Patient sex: F
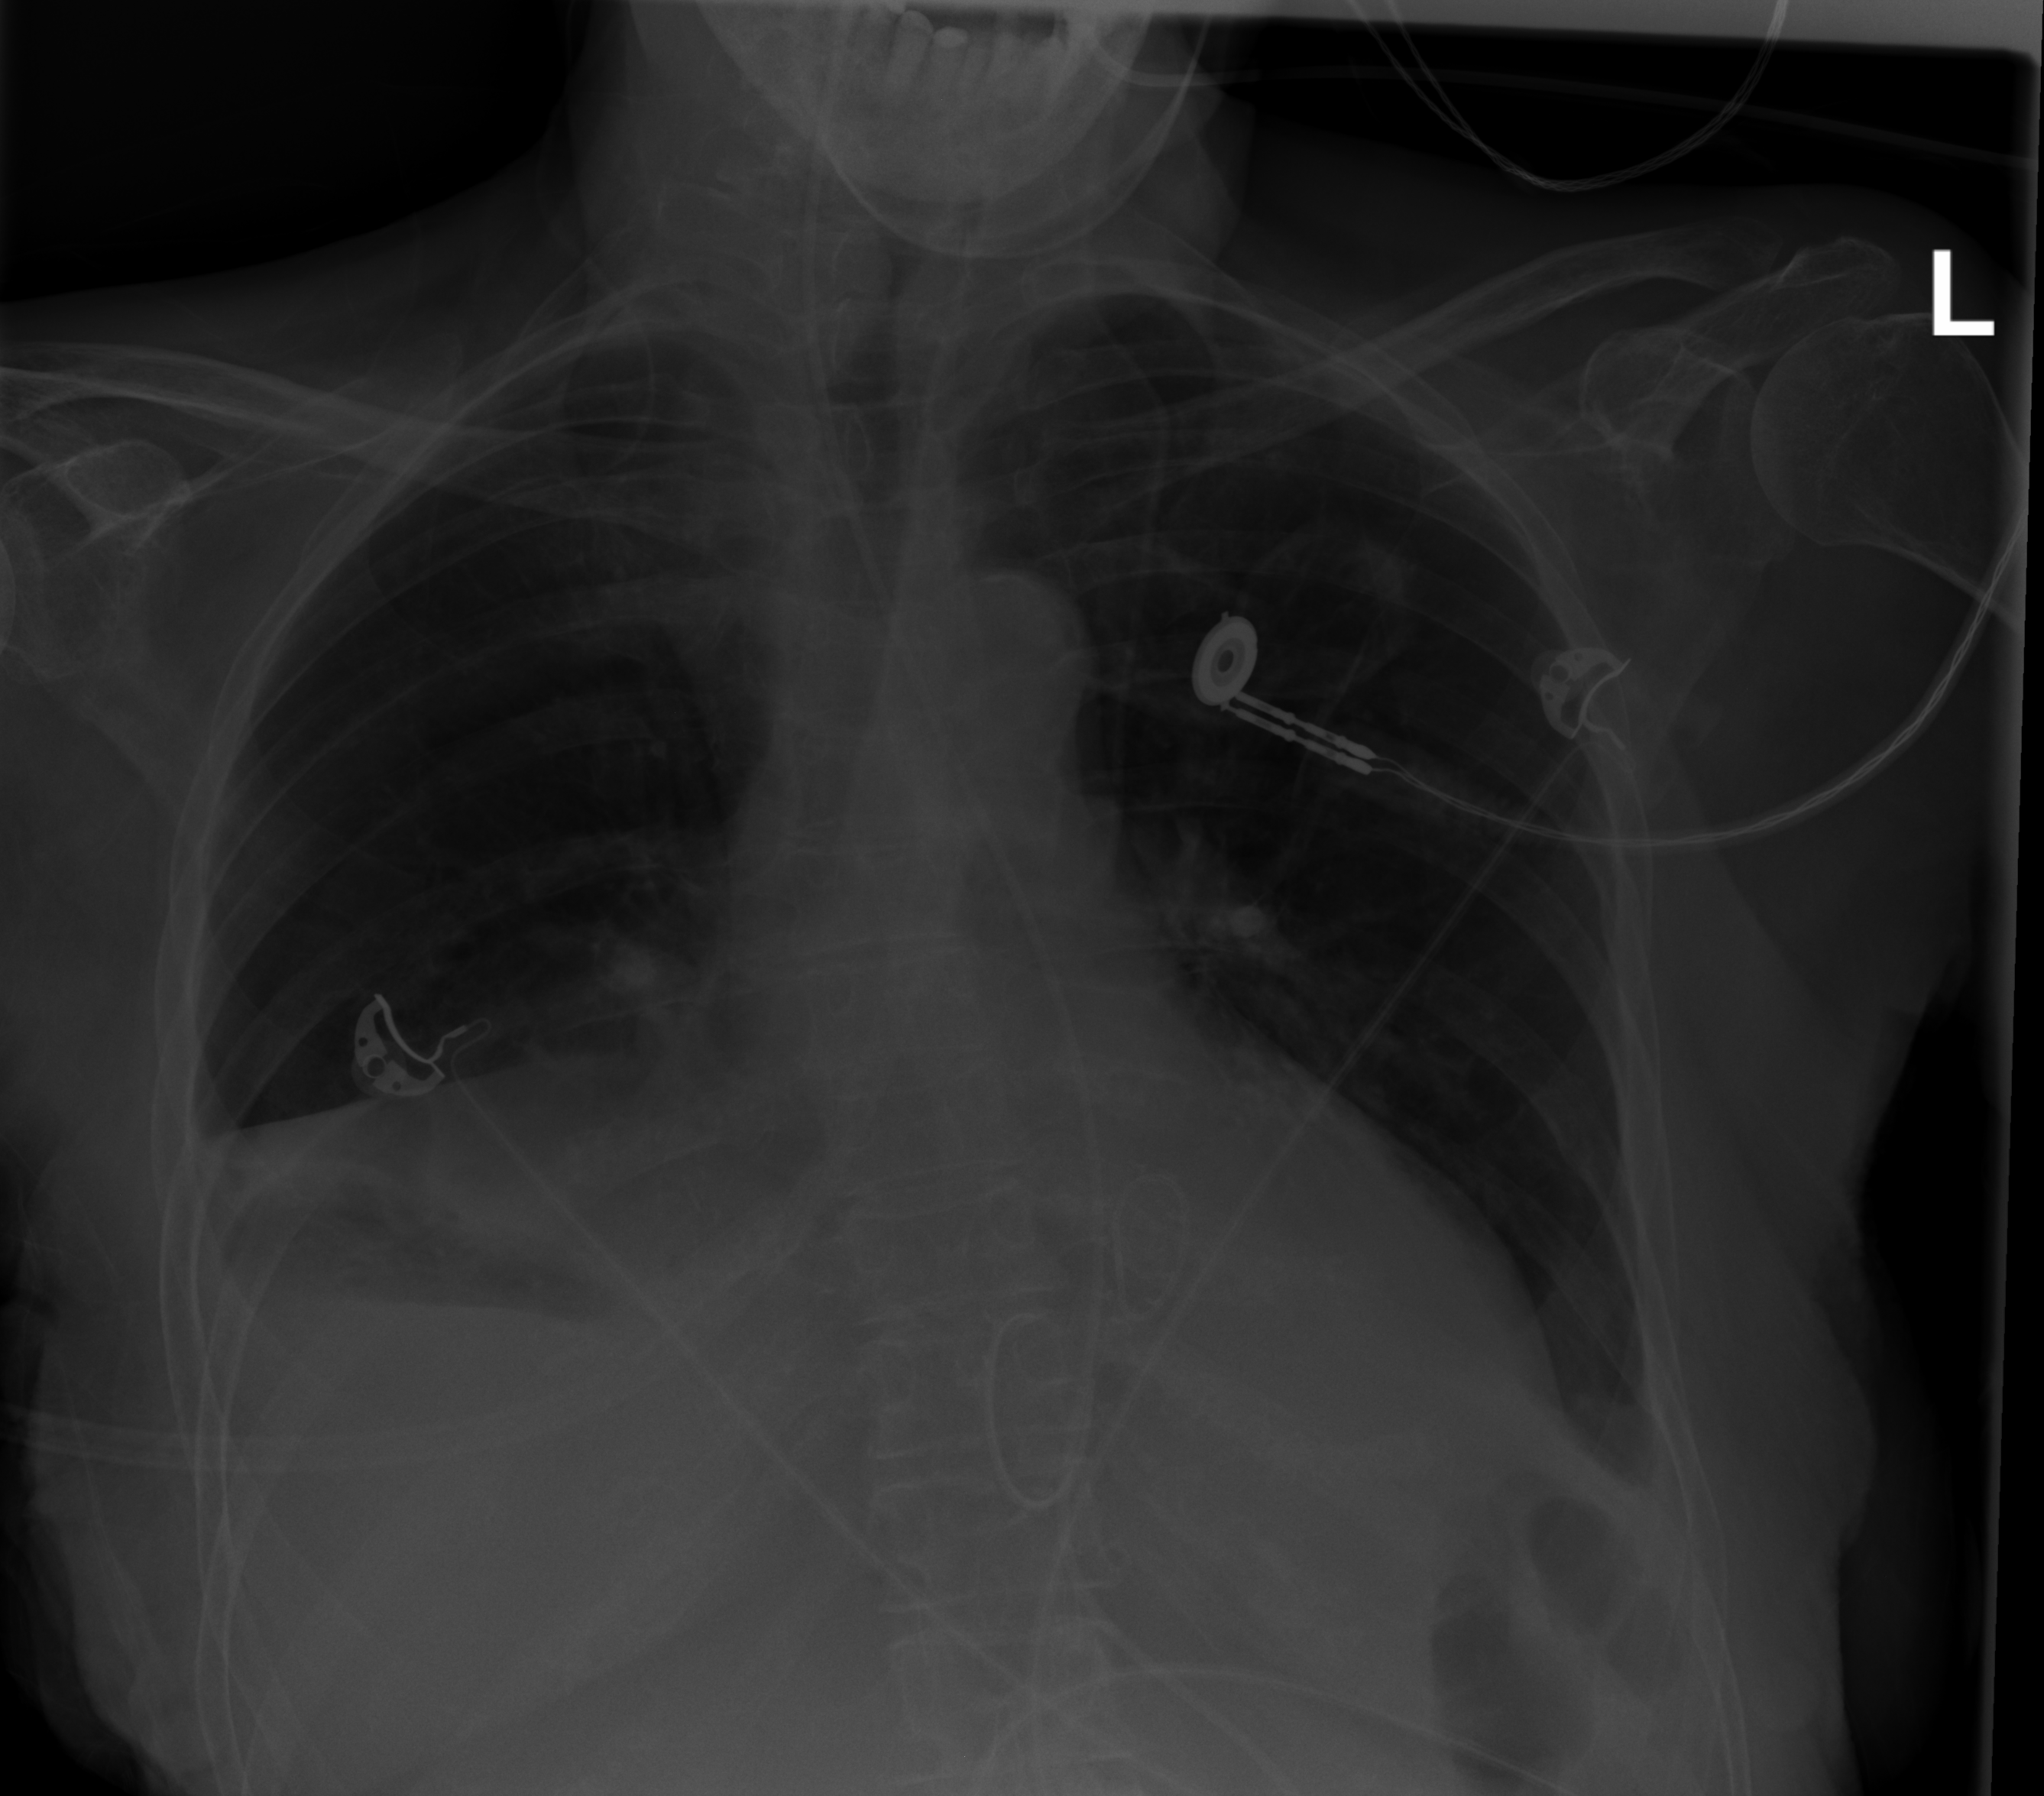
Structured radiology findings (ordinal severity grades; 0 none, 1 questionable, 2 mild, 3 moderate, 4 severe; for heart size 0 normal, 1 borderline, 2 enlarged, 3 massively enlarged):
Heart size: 1
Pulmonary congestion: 0
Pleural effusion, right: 3
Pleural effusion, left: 2
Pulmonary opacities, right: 0
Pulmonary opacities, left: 0
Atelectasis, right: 3
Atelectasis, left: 2